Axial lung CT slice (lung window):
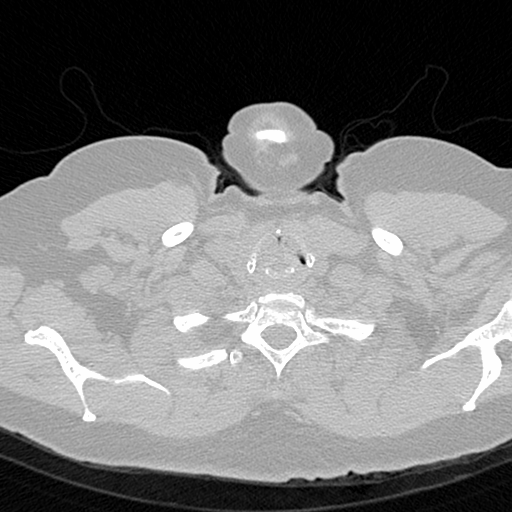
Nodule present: no